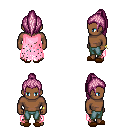
a pixel art fantasy rpg character, male body template, human, dark skin, pink tattered cape, teal pants, pink long topknot hairstyle, bracelets, brown slippers, four views (front, back, left, right), 2x2 character sprite sheet, small pixel art, hard edges, no anti-aliasing